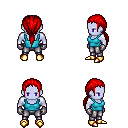
a pixel art fantasy rpg character, male body template, dark elf, purple skin, teal pirate shirt, metal pants, red ponytail hairstyle, metal gloves, gold boots, four views (front, back, left, right), 2x2 character sprite sheet, small pixel art, hard edges, no anti-aliasing